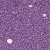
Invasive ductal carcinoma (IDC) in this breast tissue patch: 1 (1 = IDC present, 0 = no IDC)